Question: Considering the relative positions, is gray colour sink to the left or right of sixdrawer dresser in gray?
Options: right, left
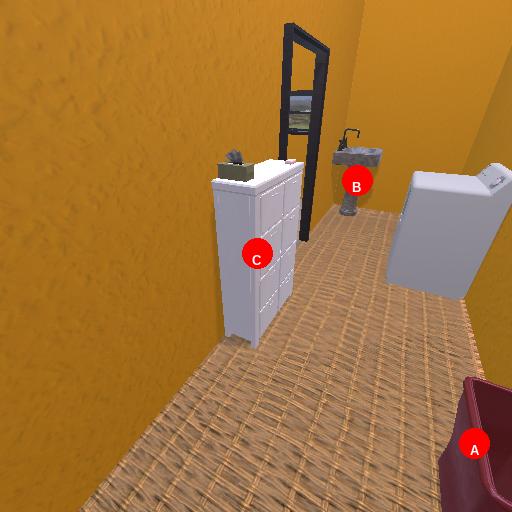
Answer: right